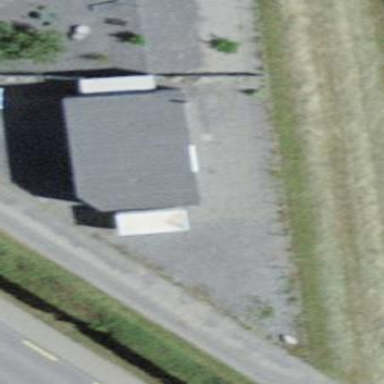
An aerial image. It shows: Garage building.